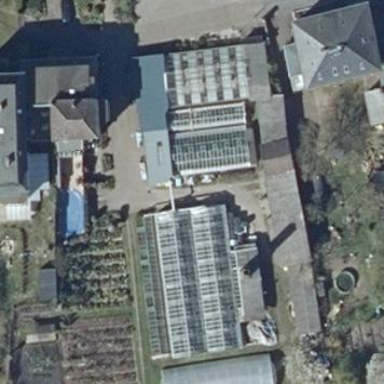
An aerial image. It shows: Area dedicated to greenhouse horticulture.